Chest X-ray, PA view. Patient: 71 years old, sex M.
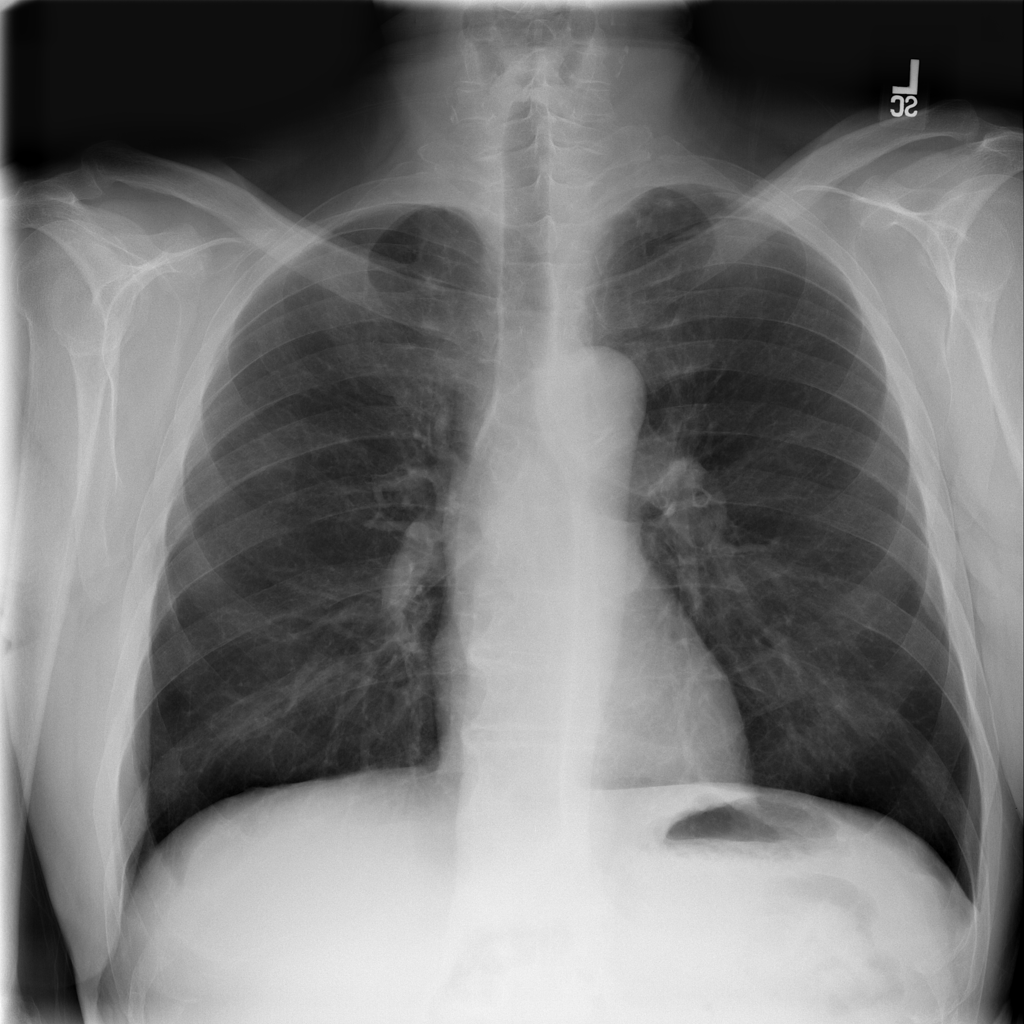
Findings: No Finding